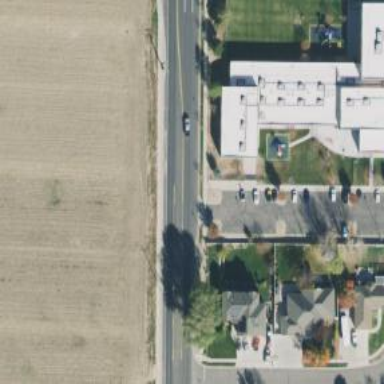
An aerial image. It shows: School building.